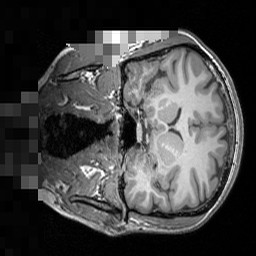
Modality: T1w
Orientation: coronal
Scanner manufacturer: siemens
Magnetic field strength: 3 T
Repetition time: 1.5 s
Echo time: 0.00291 s